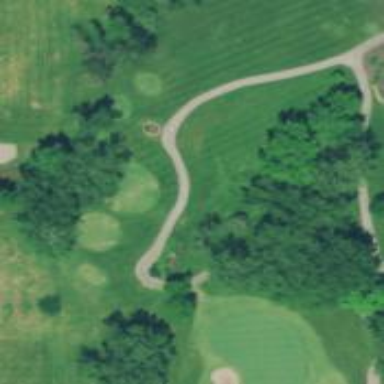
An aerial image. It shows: Path for golf carts.